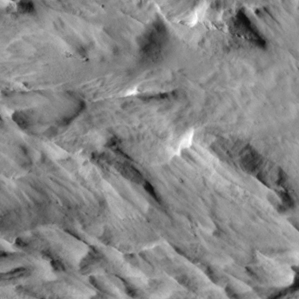
Label: non_frost